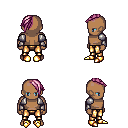
a pixel art fantasy rpg character, male body template, human, dark skin, steel arm armor, gold greaves, pink long mohawk hairstyle, gold boots, four views (front, back, left, right), 2x2 character sprite sheet, small pixel art, hard edges, no anti-aliasing